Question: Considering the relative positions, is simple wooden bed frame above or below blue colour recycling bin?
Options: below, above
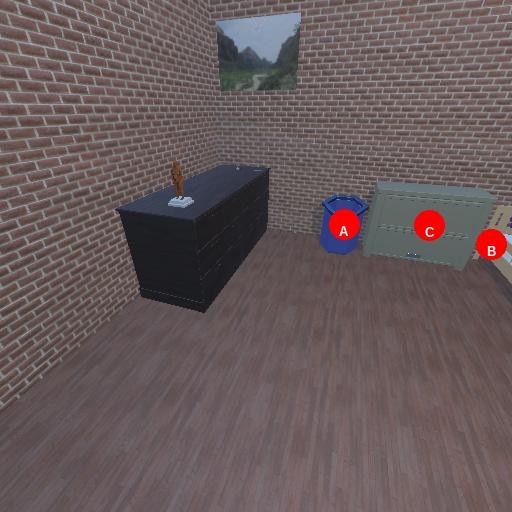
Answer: below